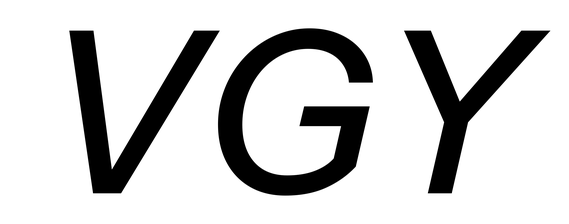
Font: InstrumentSans-Italic_Medium_Italic